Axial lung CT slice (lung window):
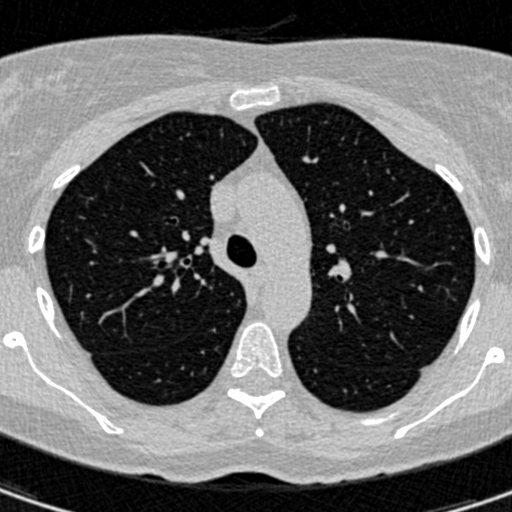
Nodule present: no